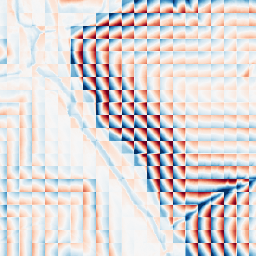
Category: wavelet
Decomposition family: wavelet_dwt
Decomposition parameters: wavelet: haar
level: 4
Upsampling method: area
Upsampling parameters: scale: 2
Upsampling scale: 2